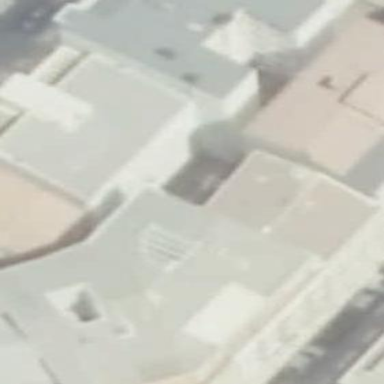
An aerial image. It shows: Part of building.